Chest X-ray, PA view. Patient: 87 years old, sex M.
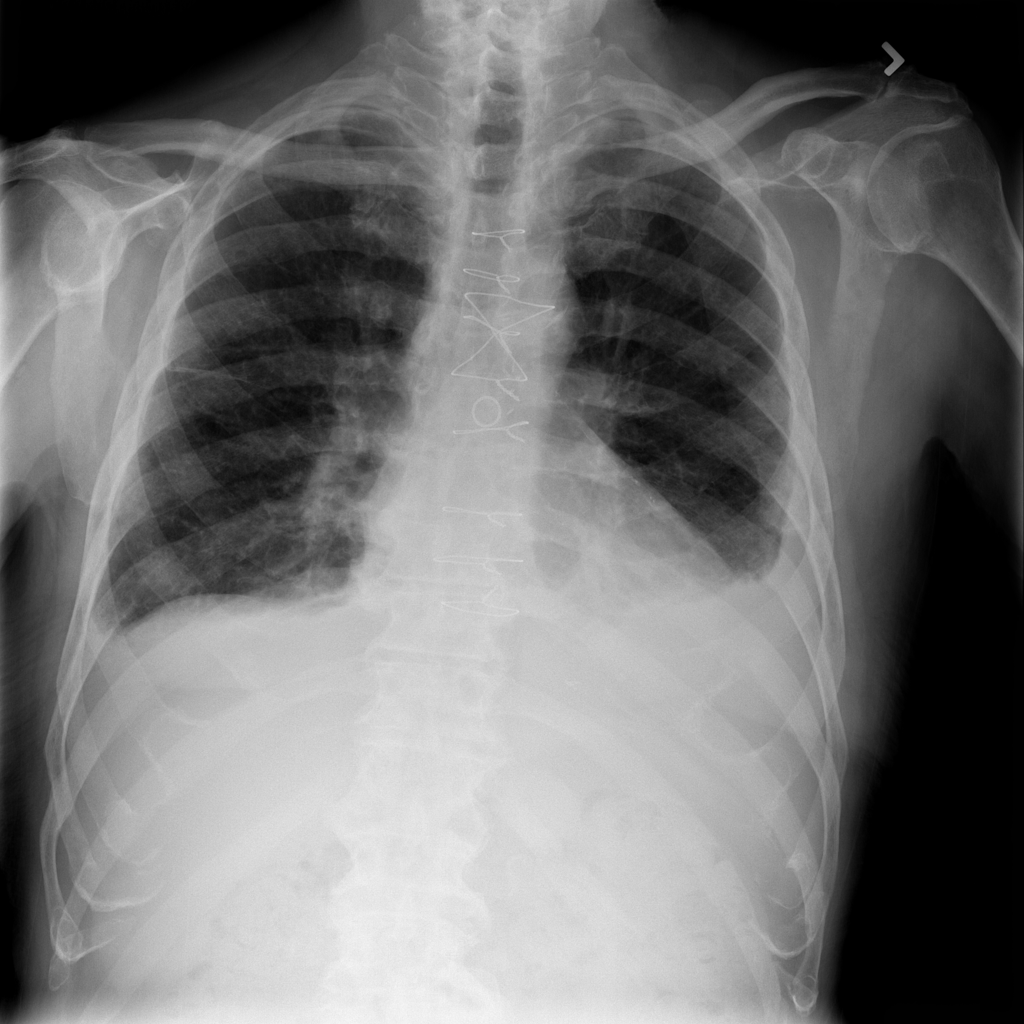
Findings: Consolidation, Effusion